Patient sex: M
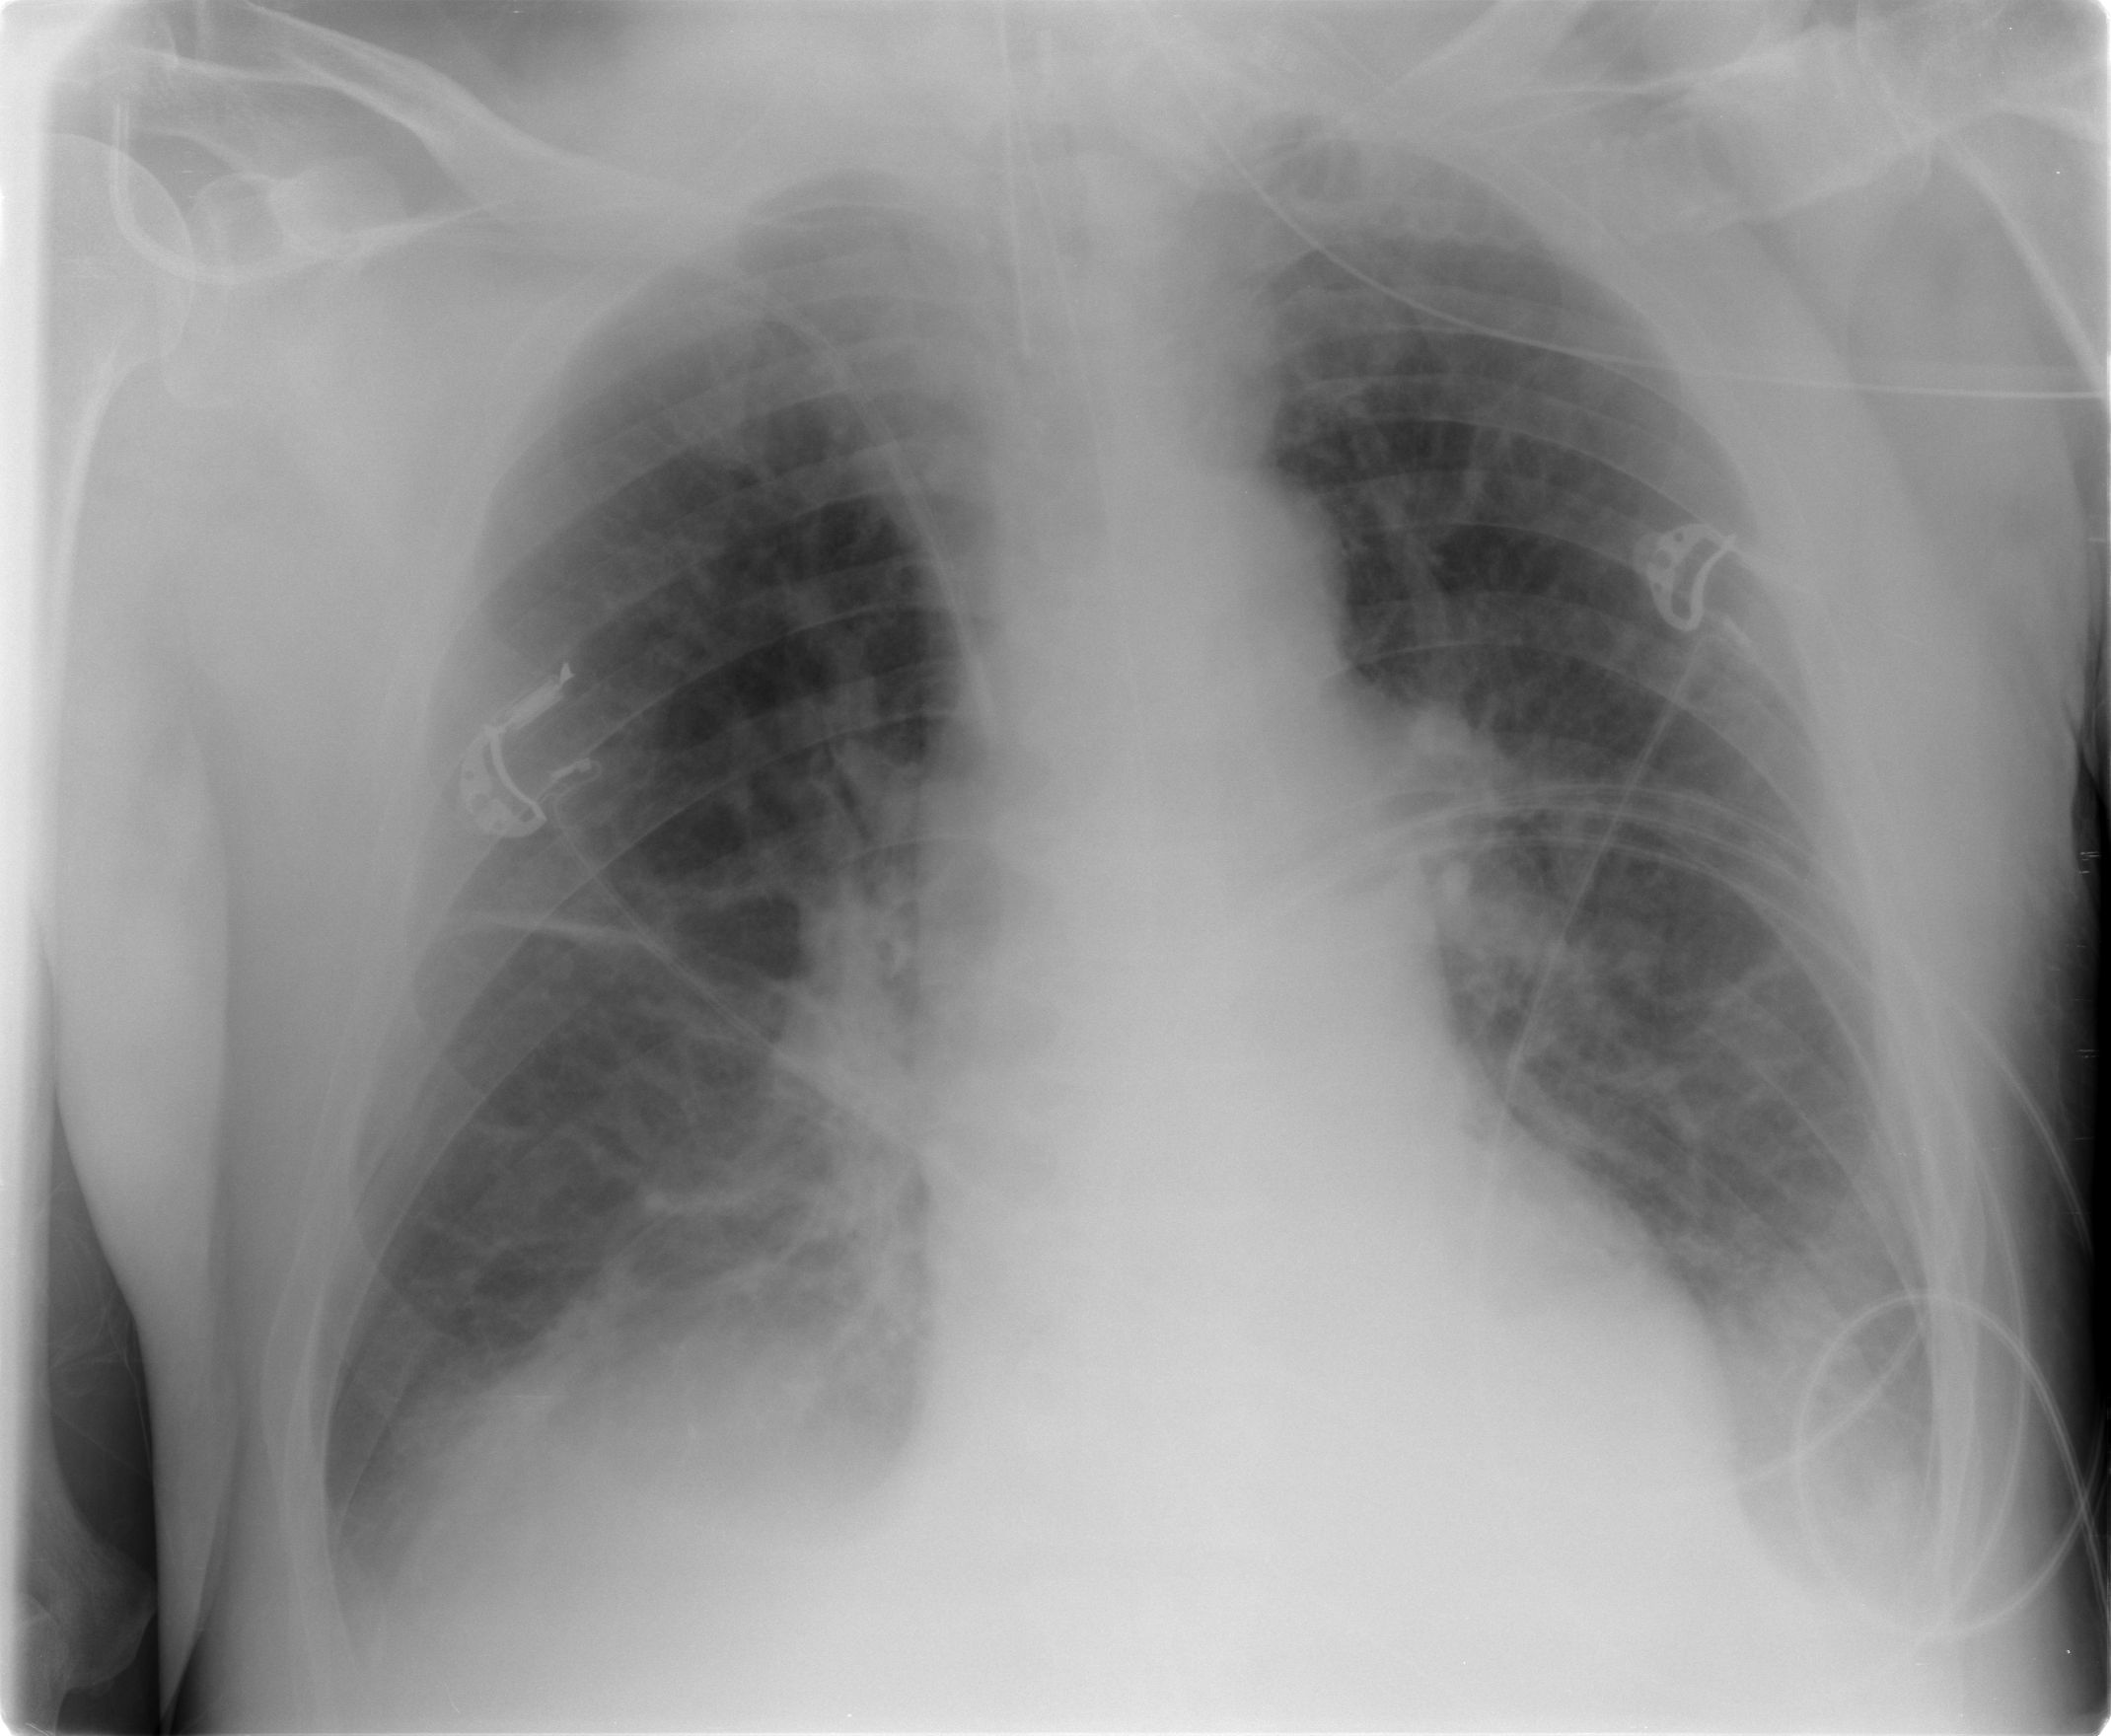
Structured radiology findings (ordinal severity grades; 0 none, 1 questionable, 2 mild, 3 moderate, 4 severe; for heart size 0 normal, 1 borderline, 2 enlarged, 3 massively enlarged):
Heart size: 0
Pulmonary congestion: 0
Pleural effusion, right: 2
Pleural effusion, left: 0
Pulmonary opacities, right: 1
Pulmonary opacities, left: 0
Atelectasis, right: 2
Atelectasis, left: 2